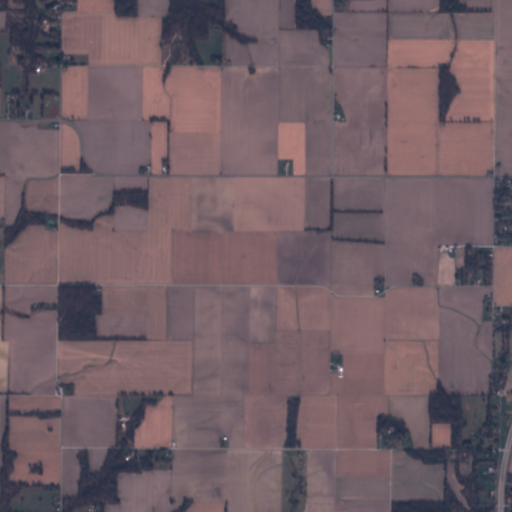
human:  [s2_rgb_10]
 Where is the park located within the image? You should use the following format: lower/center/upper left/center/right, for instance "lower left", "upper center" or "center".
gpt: The park is located in the lower right of the image.
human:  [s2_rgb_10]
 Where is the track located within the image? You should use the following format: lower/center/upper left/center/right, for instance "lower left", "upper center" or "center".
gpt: There is no track in the image.